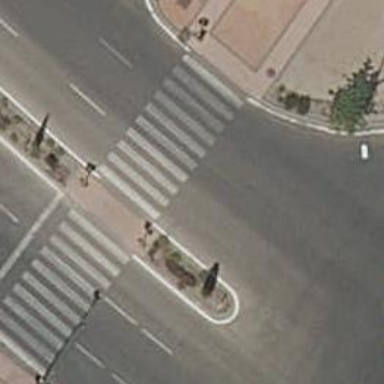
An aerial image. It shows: Road with traffic signals and zebra crossing with traffic signals.